Question: I am creating a timeline feed where there are two items: A icon and some text. Both the icon and the text are enclosed in another div. My goal is to set it up so that when I write a sentence that ends up wrapping around, to just go under the writing and not the actual icon, so it will be neat and organized.
Here is the code:
'''
<div id="right_column" class="large-3 columns">
<h2>Saved Content</h2>
<div class="content">
<div class="content_item">
<div class="content_icon"><i class="ss-icon">doc</i></div>
<div class="content_text">How to Retain Good Employees</div><br>
</div>
<div class="content_item">
<div class="content_icon"><i class="ss-icon">video</i></div>
<div class="content_text">Do I really Need a Team? Ask these 6 questions</div><br>
</div>
</div>
'''
This is the css:
'''
.content_item {
color: blue;
}
.content_item div {
display: inline;
}
'''
This is the result I am getting, but I don't want the word 'questions' to be under the icon, just the writing.

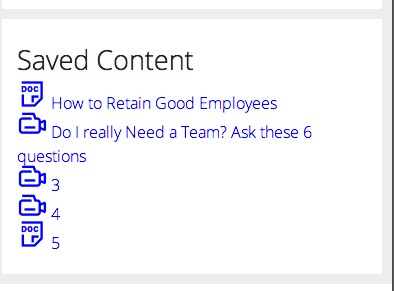
Answer: try this:
'''
.content_item div {
display: inline-block;
}
'''
and
'''
.content_text{
float: right; /* or left */
width: 80%; /* set yout text container width*/
}
'''
if it's not work post a screenshot of your previous post result and i can help you quickly